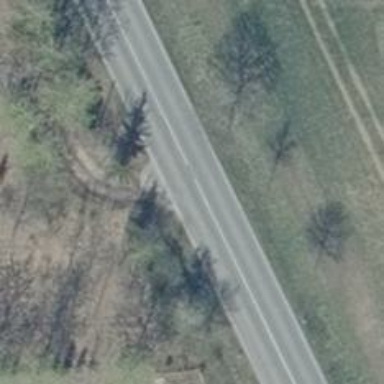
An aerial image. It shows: Primary road with asphalt surface.